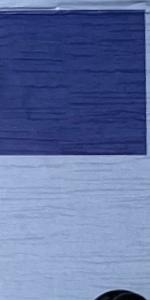
Label: Empty